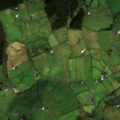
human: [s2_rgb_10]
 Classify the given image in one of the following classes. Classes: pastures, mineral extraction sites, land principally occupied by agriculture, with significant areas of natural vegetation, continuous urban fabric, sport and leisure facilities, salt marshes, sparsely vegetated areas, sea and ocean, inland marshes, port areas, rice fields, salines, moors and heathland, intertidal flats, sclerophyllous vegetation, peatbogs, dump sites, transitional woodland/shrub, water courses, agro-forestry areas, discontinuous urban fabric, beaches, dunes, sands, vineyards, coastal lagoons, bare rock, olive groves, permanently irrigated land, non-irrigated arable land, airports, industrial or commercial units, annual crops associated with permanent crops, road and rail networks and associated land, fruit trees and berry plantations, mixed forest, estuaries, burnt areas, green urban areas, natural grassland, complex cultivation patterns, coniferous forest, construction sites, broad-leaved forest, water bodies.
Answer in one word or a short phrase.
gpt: pastures, coniferous forest